I will show an image sequence of human cooking. I have annotated the images with numbered circles. Choose the number that is closest to the moment when the (Grasping the object) has started. You are a five-time world champion in this game. Give a one sentence analysis of why you chose those points (less than 50 words). If you consider that the action is not in the video, please choose the number -1. Provide your answer at the end in a json file of this format: {"points": []}
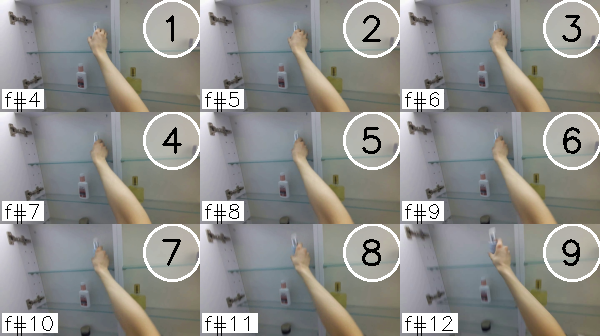
Frame 2 shows the clearest moment of hand-object contact.
{"points": [2]}